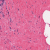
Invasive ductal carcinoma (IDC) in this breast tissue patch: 0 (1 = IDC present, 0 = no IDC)